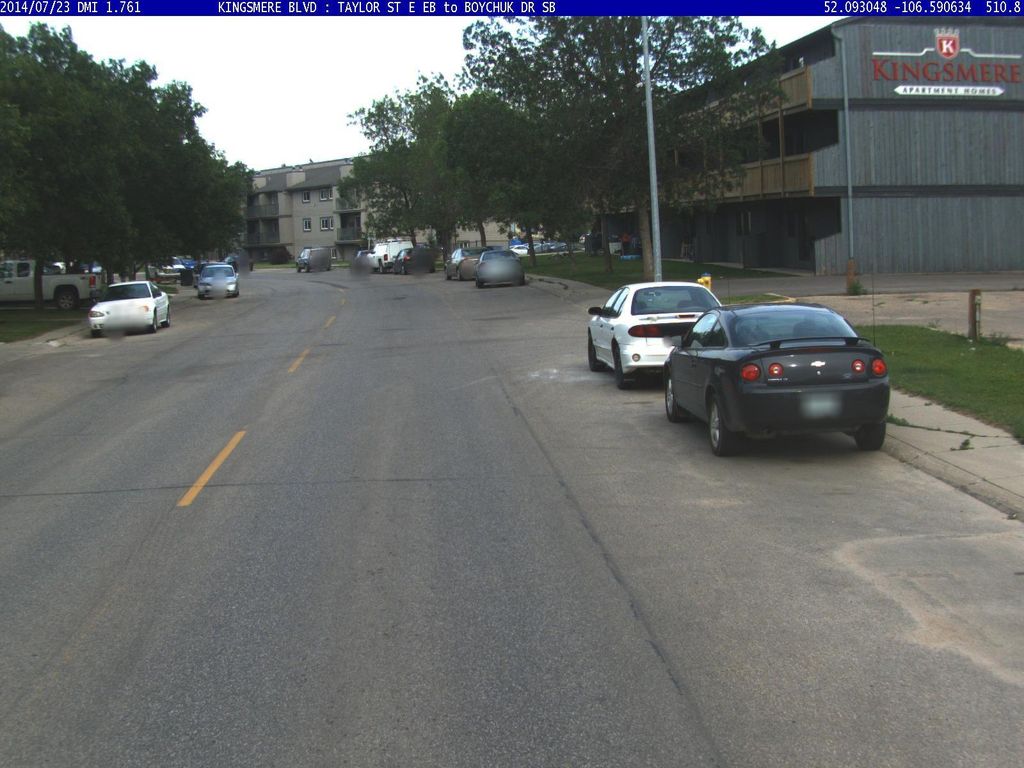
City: saskatoon